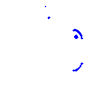
Particle: proton